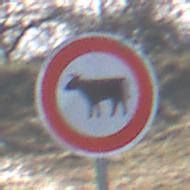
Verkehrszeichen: VerbotViehtrieb
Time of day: MorningAfternoon
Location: Outdoor (Nature)
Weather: PartlyCloudy
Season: NotSpecified
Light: Natural